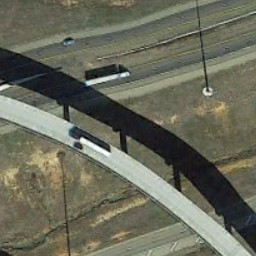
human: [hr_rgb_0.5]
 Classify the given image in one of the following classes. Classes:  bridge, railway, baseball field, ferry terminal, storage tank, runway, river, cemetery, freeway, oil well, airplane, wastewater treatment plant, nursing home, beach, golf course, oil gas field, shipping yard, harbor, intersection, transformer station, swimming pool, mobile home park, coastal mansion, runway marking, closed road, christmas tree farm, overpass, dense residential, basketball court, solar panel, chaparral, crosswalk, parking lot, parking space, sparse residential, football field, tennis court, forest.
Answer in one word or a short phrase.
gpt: overpass